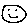
Label: smiley face